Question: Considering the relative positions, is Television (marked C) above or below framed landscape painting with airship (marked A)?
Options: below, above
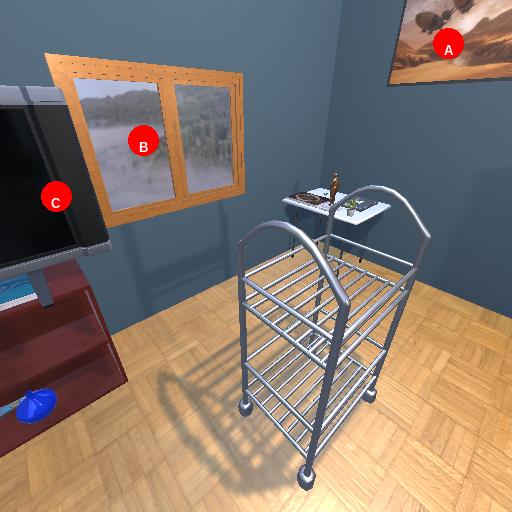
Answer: below